Question: I want to explore relations between data items in large array. Every data item represented by multidimensional vector. First of all, I've decided to use clusterization. I'm interested in finding hierarchical relations between clusters (groups of data vectors). I'm able to calculate distance between my vectors. So at the first step I'm finding . After that I need to group data vectors according to links in my spanning tree. But at this step I'm disturbed - I'm using heuristics: , .
But maybe there is better solution?
Thanks
Thanks to all!
In fact I've tried to use k-means and some variation of CLOPE, but didn't get good results.
Thats why I want to use hierarchical clusterisation. Also (like 3d or 2d chain). So I use strategy.
But I'm disturbed - how to combine different clusters with each other ().
I'm using such simple strategy:
> - -
But using this strategy I've got . I'm trying to find satisfactory threshold. But maybe there might be better strategy to generate cluster-tree?
Here is a simple picture, describes my question:

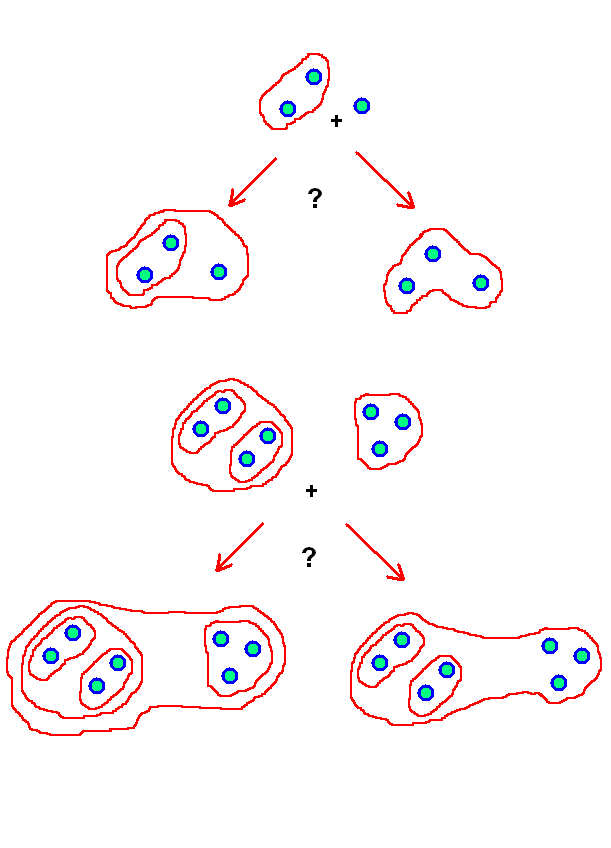
Answer: There is a whole zoo of clustering algorithms. Among them, minimum spanning tree a.k.a. single linkage clustering has some nice theoretical properties, as noted e.g. at <URL>. In particular, if you take a minimum spanning tree and remove all links longer than some threshold length, then the resulting grouping of points into clusters should have minimum total length of remaining links for any grouping of that size, for the same reason that Kruskal's algorithm produces a minimum spanning tree.
However, there is no guarantee that minimum spanning tree will be the best for your particular purpose, so I think you should either write down what you actually need from your clustering algorithm and then choose a method based on that, or try a variety of different clustering algorithms on your data and see which is best in practice.